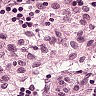
Metastatic tissue present: no